Question: Is it possible to have an image available if a certain field is selected, in this case the parameter is @employeename, I only want the image that has been placed on the report to display if a certain value is true.
What is the syntax, field i am concerned with is employeename

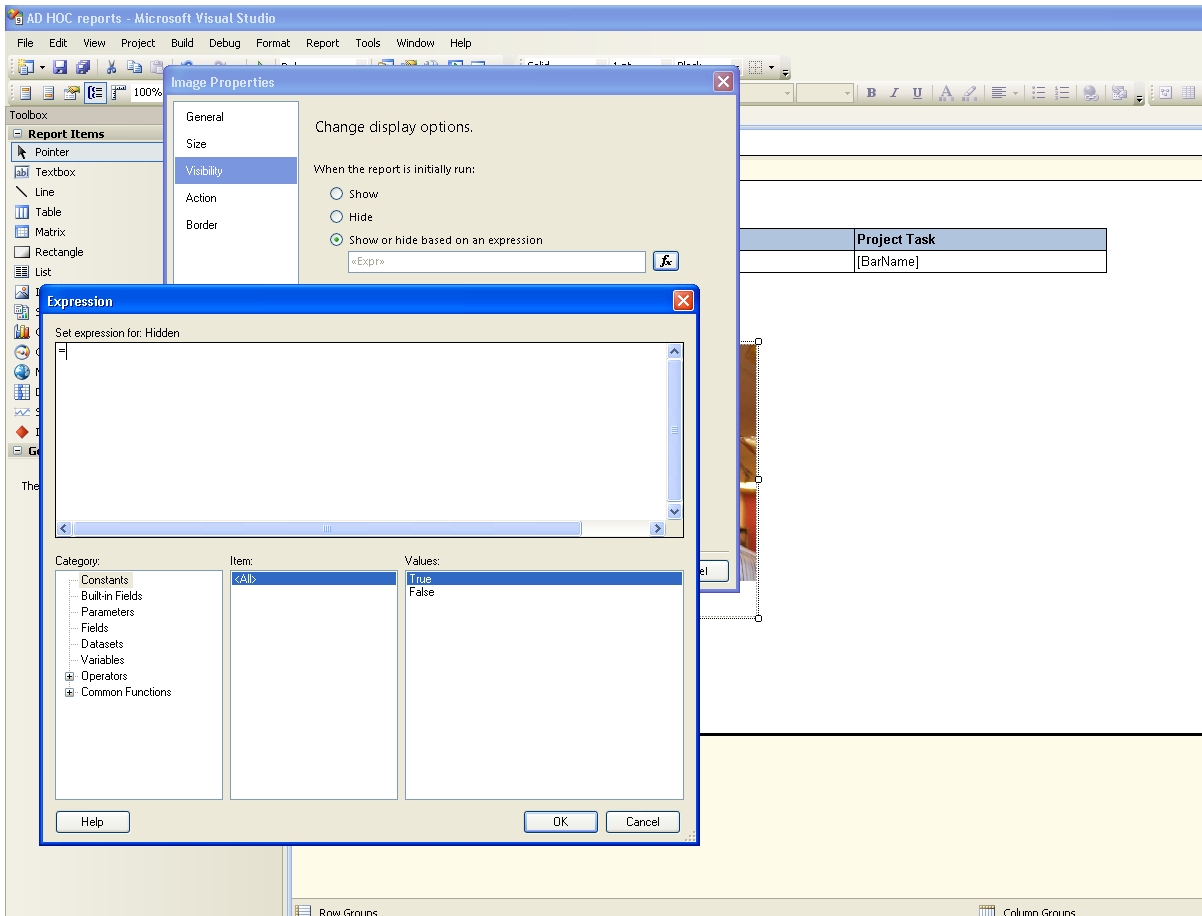
Answer: The expression would be something like:
'''
=IIf(Fields!employeename.Value = "Something", True, False)
'''
You can have '"Something"' be a hard-coded value or another parameter. The key thing to remember is you have to access the '.Value' property.